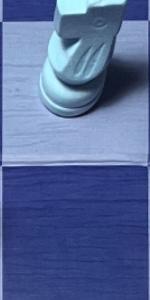
Label: Empty